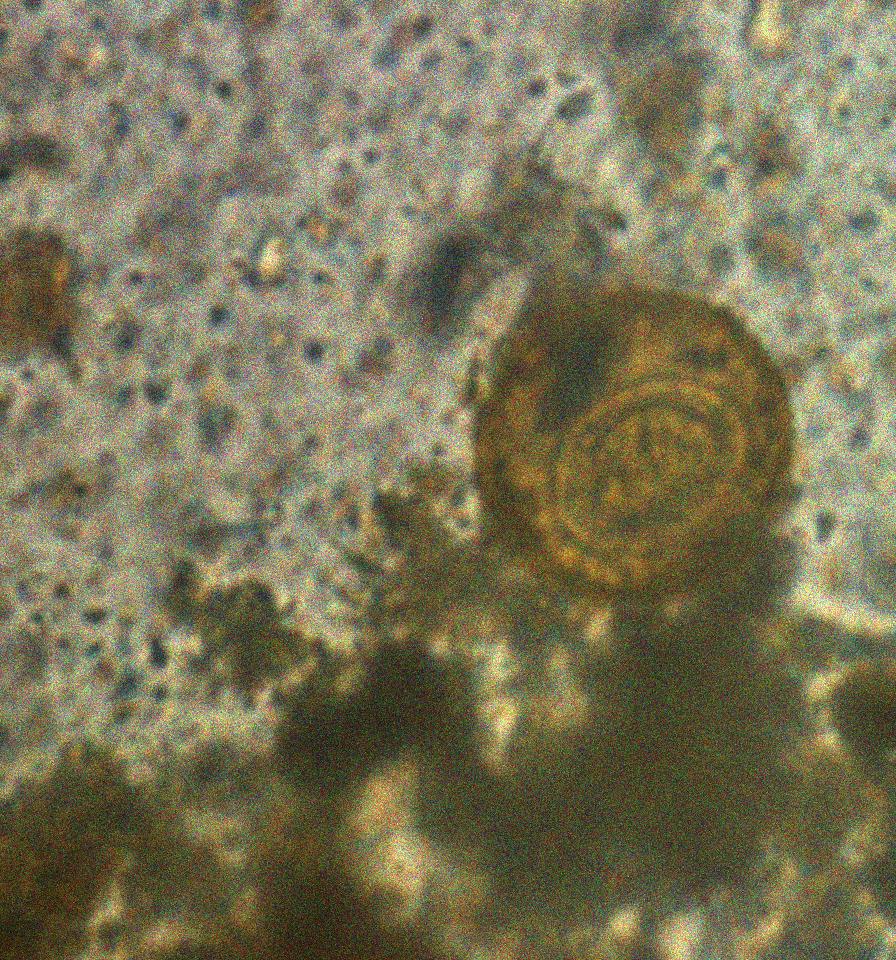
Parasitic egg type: Hymenolepis diminuta